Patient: sex M, age 64
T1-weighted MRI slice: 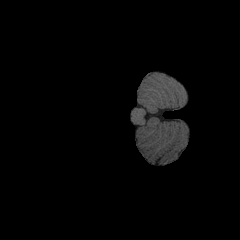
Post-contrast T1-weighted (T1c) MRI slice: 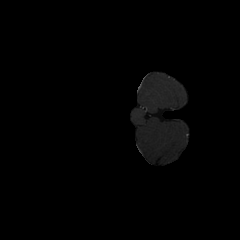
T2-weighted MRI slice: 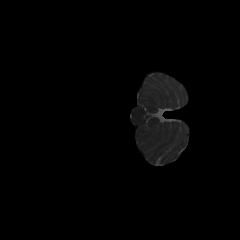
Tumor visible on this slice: no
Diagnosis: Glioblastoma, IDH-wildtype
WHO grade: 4